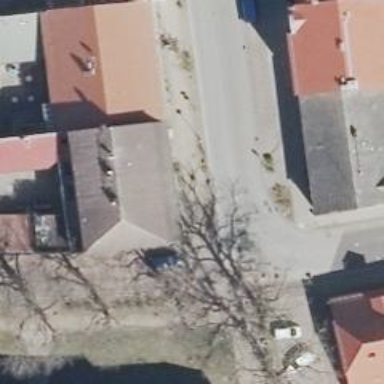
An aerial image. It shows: Pub.